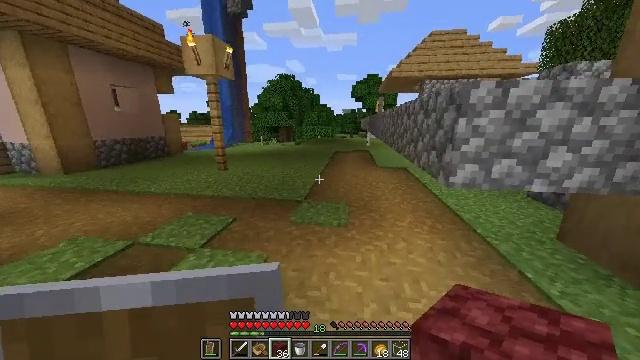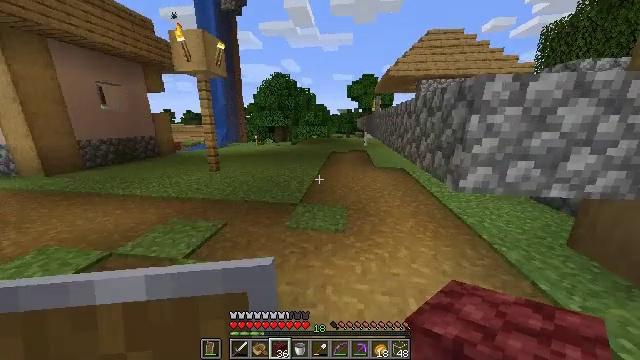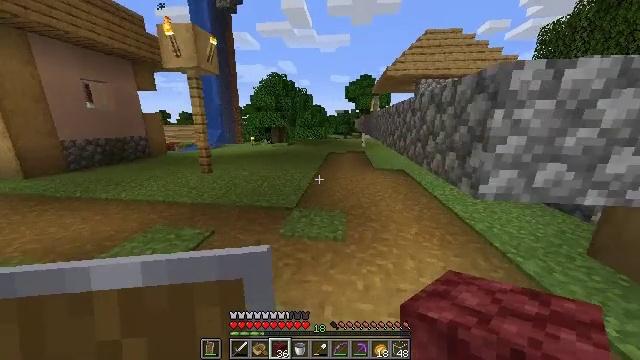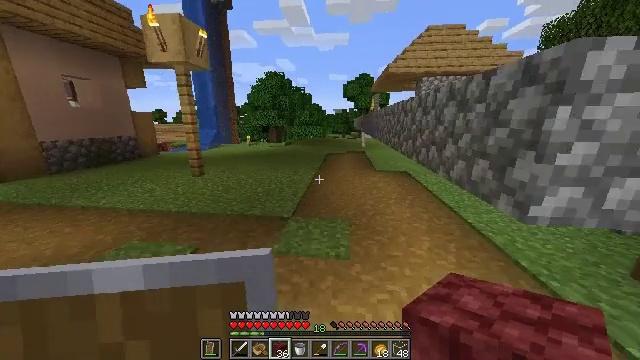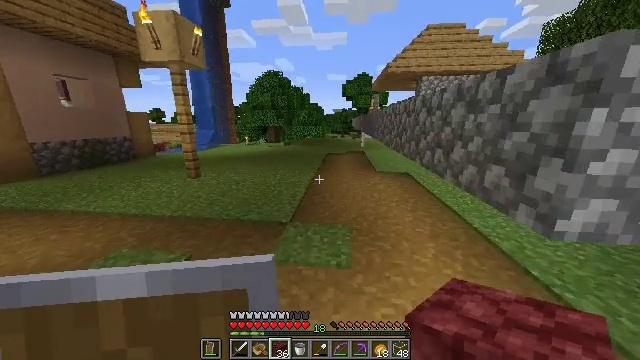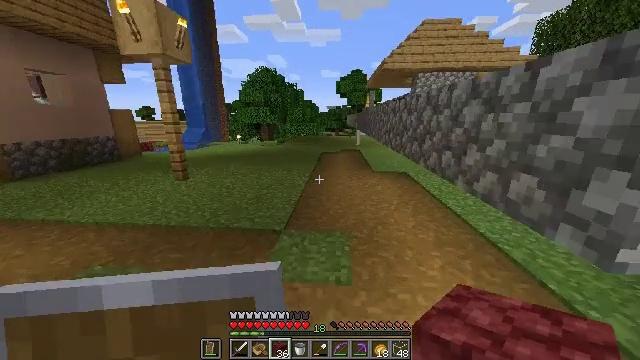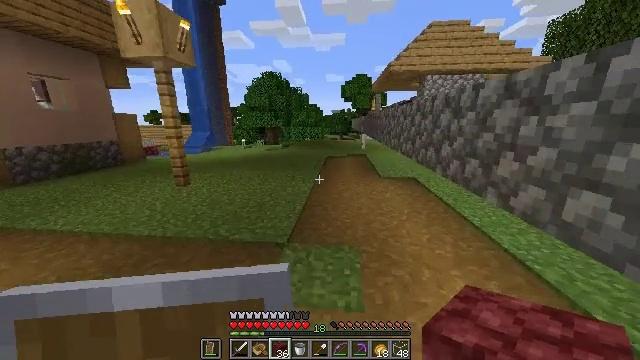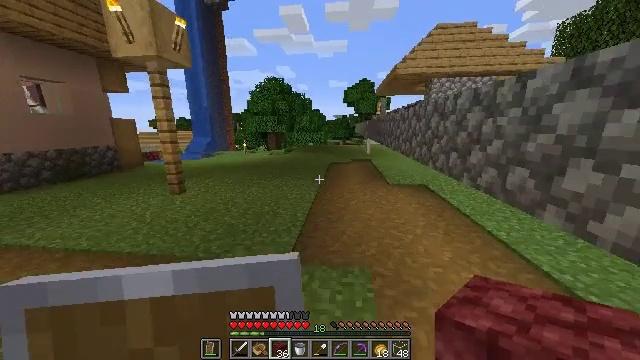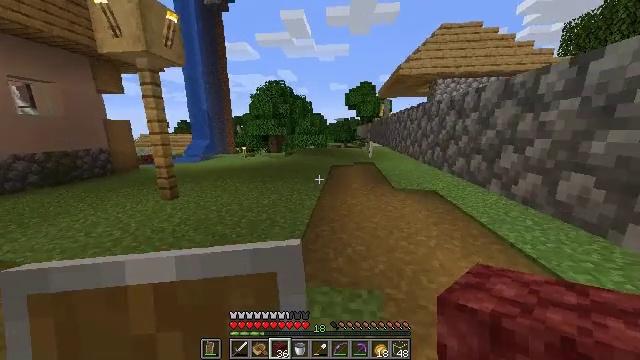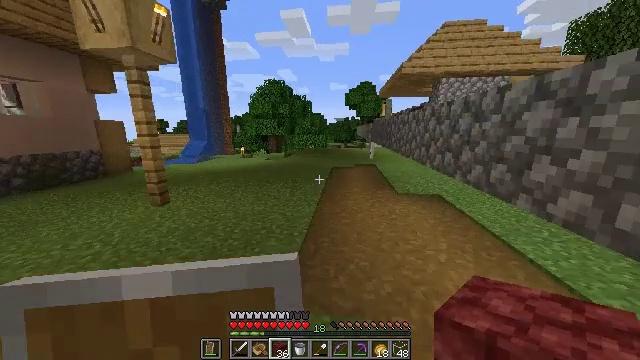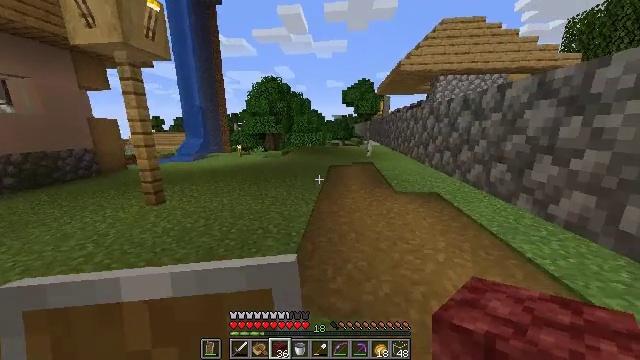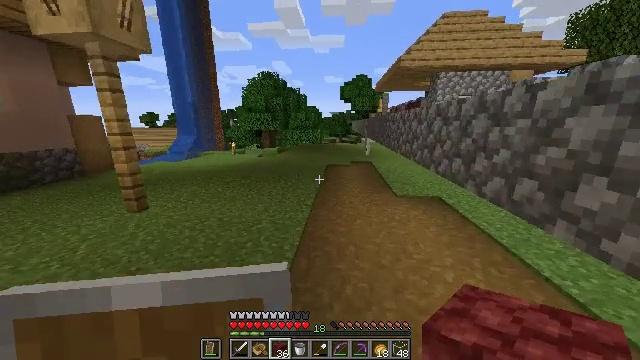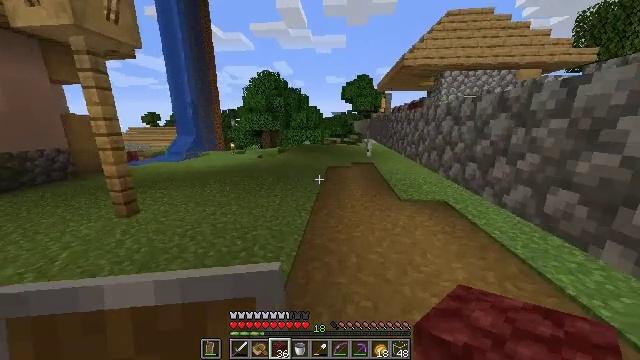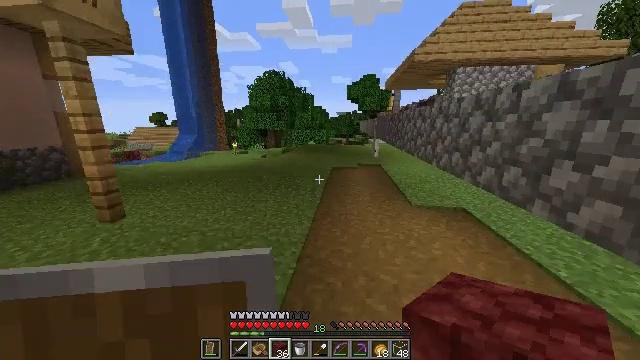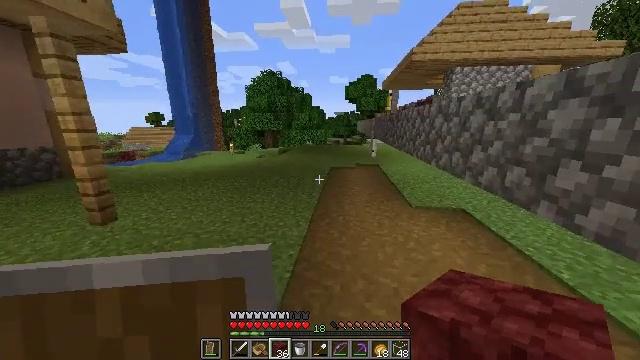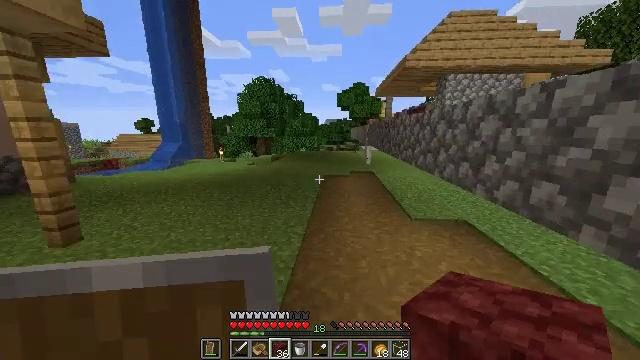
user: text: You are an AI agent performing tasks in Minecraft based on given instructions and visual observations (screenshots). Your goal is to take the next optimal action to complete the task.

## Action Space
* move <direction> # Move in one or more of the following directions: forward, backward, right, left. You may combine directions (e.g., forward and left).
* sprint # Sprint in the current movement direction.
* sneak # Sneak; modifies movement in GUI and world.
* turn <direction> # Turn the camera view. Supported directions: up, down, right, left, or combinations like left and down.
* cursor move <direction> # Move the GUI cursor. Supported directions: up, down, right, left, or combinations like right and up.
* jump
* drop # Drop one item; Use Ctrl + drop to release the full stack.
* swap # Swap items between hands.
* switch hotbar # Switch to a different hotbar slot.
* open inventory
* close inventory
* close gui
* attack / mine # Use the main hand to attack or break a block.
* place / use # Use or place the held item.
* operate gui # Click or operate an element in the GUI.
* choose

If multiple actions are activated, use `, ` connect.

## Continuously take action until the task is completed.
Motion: motion action
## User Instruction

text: Mine the bell from its post.
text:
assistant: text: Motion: move forward, turn right
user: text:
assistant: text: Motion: move forward
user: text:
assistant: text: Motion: move forward
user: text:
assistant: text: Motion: move forward
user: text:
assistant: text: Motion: move forward, turn right
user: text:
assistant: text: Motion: move forward, turn left
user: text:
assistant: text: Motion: move forward, turn up
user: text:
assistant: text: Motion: move forward
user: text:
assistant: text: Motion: move forward
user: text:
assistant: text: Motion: move forward
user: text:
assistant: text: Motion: move forward
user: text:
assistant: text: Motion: move forward
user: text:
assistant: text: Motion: move forward, turn left
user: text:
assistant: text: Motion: move forward
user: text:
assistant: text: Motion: move forward, turn right and up
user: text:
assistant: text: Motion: move forward, turn right
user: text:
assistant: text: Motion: move forward
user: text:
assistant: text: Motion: move forward
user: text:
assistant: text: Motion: move forward
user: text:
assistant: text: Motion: move forward
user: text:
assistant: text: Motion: move forward
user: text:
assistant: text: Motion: move forward
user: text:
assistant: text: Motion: move forward
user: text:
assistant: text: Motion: move forward
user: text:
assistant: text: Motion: move forward
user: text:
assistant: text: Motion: move forward
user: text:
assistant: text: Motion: move forward
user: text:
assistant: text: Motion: move forward
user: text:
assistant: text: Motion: move forward
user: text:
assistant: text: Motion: move forward